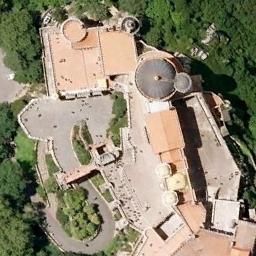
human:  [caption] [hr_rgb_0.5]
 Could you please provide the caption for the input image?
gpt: Many trees of different sizes are beside the palace .

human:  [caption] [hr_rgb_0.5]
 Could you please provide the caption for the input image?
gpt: The palace is on the open place surrounded by trees .

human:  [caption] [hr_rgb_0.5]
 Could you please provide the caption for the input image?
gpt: There are many round lawns near the palace .

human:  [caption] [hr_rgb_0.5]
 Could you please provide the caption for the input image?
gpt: The palace has some palaces of different shapes and clearings and a grove of trees is surrounded by the palace .

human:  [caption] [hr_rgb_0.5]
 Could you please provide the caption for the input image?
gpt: There are many green trees around the brown palace .